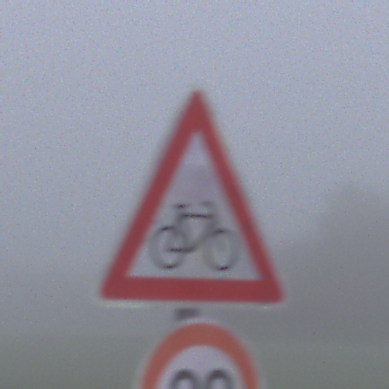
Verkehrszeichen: RadverkehrLinks
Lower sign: Geschwindigkeit20
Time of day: MorningAfternoon
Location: Outdoor (RoadRail)
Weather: Overcast
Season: NotSpecified
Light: Natural